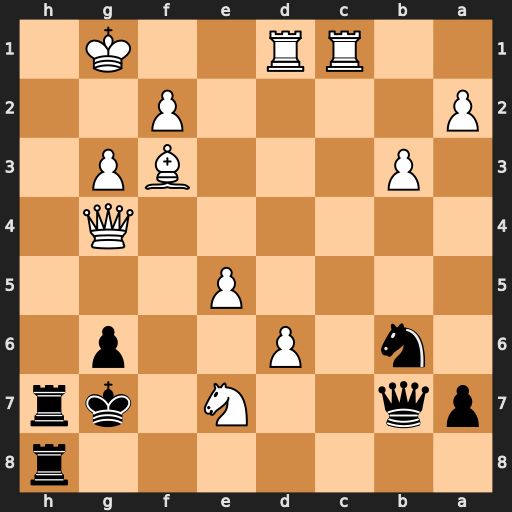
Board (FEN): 7r/pq2N1kr/1n1P2p1/4P3/6Q1/1P3BP1/P4P2/2RR2K1
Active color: b
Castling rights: -
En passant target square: -
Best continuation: Rh1+ Bxh1 Qxh1#